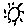
Label: sun